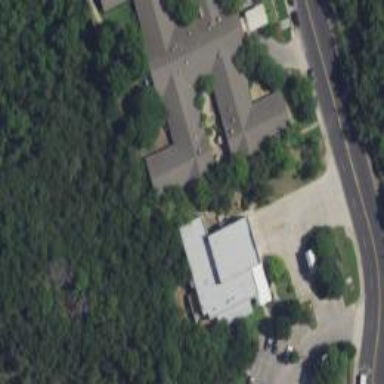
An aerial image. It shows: Ambulance station for emergencies.